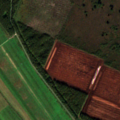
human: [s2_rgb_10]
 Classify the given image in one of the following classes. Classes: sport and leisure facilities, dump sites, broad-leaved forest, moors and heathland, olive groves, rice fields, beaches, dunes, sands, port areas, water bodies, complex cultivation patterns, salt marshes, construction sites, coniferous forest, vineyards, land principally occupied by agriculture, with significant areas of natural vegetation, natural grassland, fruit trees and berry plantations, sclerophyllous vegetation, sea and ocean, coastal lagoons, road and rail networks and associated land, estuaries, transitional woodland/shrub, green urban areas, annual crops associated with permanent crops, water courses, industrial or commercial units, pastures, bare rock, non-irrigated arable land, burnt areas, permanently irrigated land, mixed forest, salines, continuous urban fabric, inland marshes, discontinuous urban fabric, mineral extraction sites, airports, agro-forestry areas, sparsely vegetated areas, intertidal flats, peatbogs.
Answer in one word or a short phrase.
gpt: pastures, broad-leaved forest, peatbogs